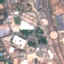
Land use / land cover: Industrial